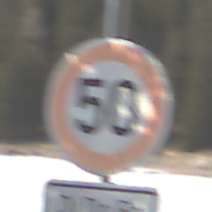
Verkehrszeichen: Geschwindigkeit50
Zusatzzeichen unten: ZeitangabenMitBeschraenkungAufWochentage3
Umgebung: Outdoor, Nature
Tageszeit: Midday
Wetter: PartlyCloudy
Licht: Natural
Jahreszeit: NotSpecified
Kontrast: HighContrast